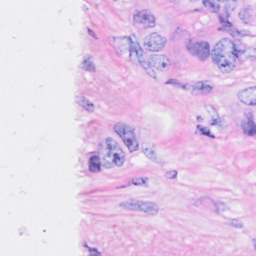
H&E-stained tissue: Breast